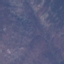
Land use / land cover class: HerbaceousVegetation